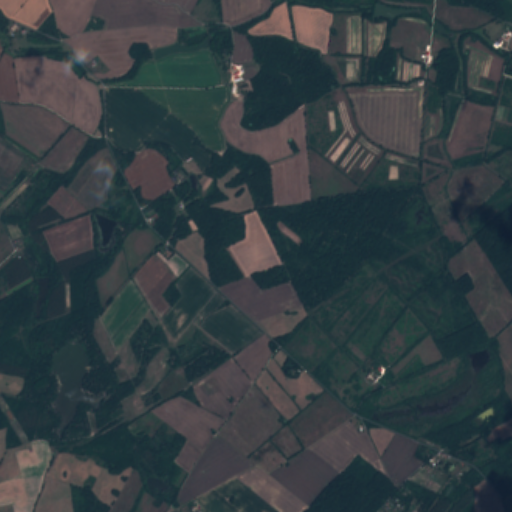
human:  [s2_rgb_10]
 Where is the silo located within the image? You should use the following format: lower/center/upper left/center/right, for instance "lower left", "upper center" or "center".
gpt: The silo is located in the upper center of the image.
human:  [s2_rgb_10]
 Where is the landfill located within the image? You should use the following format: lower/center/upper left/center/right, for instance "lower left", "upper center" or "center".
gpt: There is no landfill in the image.